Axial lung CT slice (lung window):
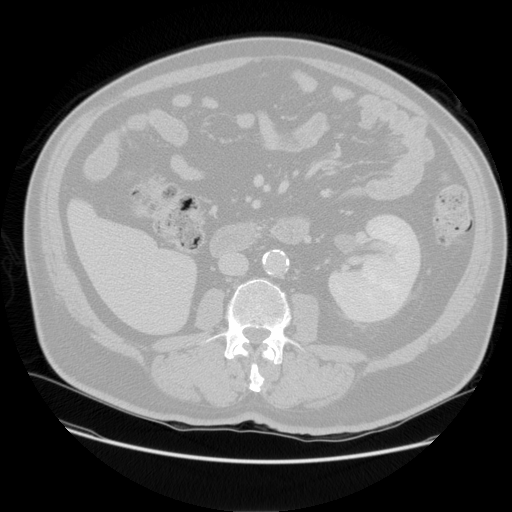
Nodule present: no